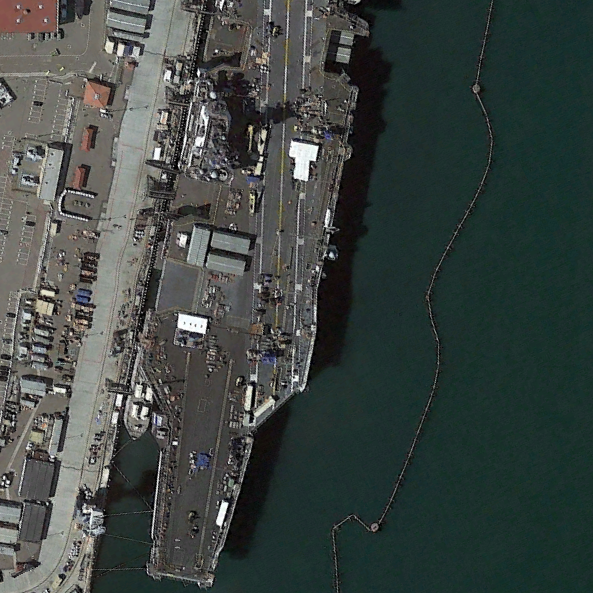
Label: aircraft_carrier